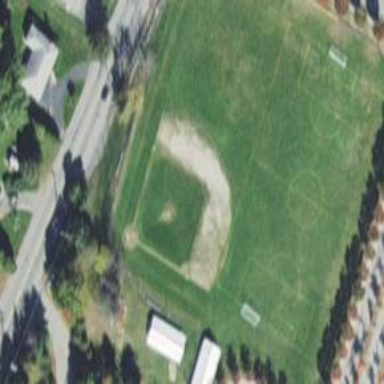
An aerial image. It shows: Baseball pitch for leisure and sports activities.